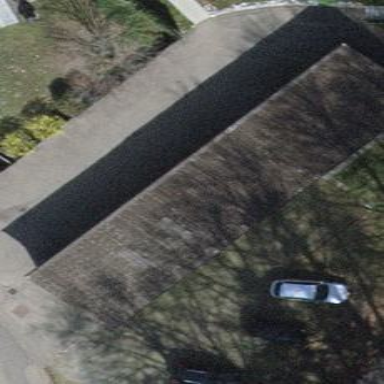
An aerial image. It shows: Group of garages.